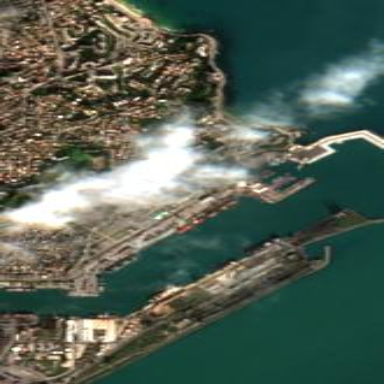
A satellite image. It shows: Industrial area serving as port and harbor.